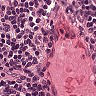
Metastatic tissue present: no